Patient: sex M, age 61
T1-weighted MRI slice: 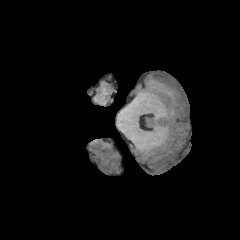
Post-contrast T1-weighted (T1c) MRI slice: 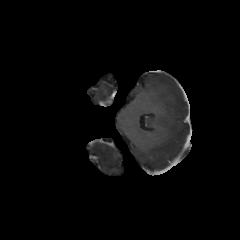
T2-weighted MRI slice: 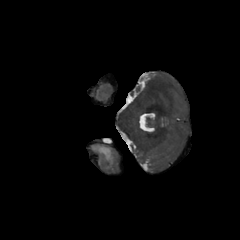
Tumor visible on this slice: yes
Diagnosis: Glioblastoma, IDH-wildtype
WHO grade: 4